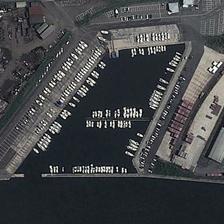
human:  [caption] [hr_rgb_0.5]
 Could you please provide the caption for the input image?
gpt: many boats are in a port near a road .

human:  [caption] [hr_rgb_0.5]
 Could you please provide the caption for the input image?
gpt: many boats are in a port near a road .

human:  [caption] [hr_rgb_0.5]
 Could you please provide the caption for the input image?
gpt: many boats are in a port near a road .

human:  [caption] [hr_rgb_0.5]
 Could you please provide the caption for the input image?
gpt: many boats are in a port near a road .

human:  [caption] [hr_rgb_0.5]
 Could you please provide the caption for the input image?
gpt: many boats are in a port near a road .